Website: bh-photo
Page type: customer-info-address
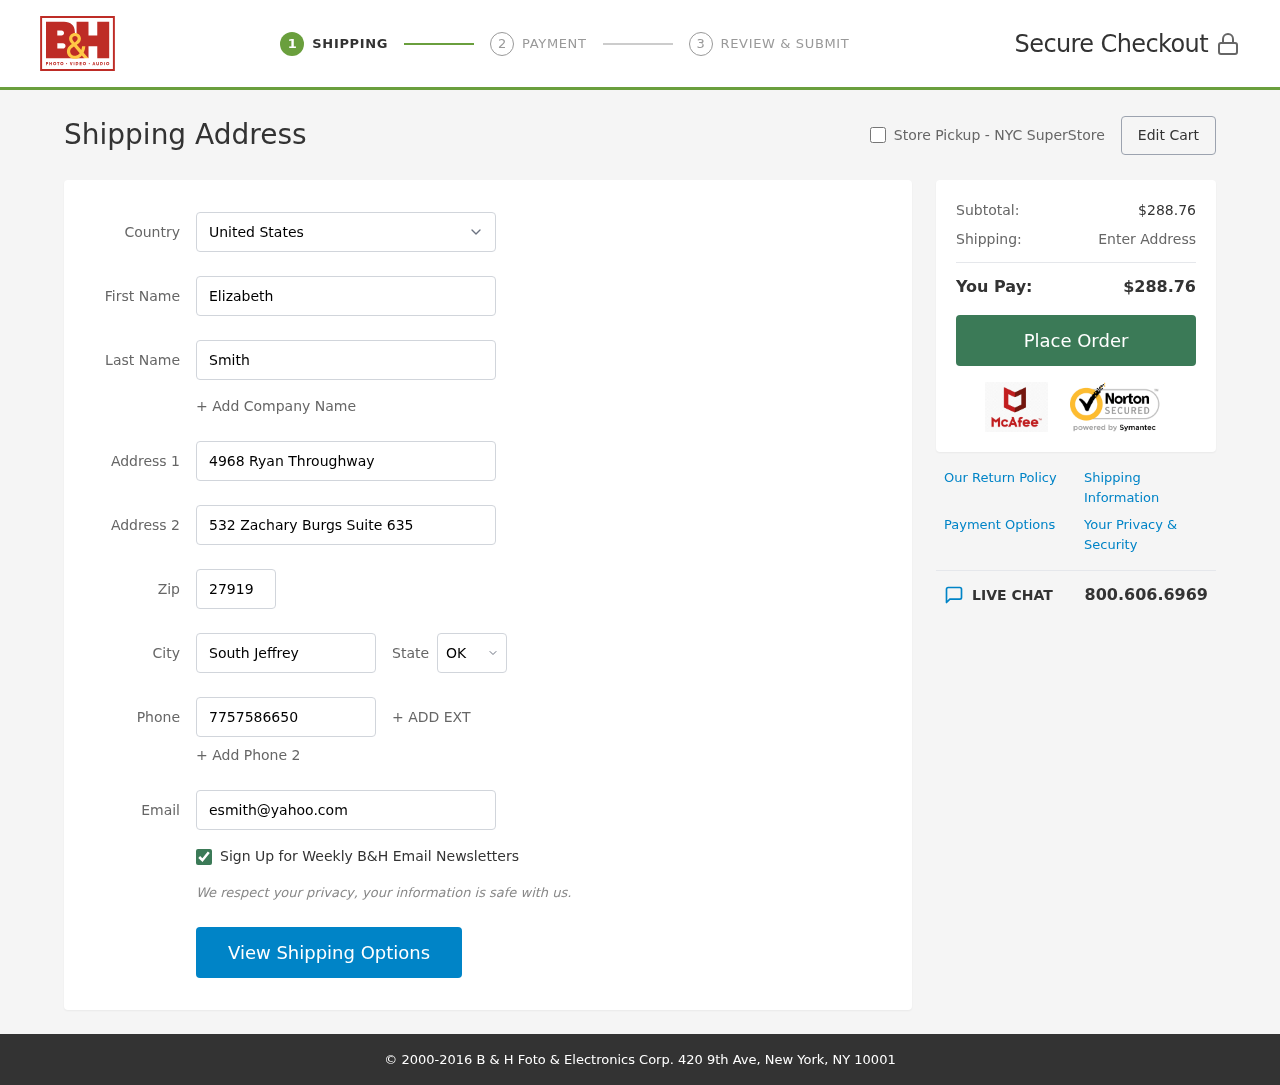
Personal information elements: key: PII_CITY
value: South Jeffrey
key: PII_COUNTRY
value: United States
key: PII_EMAIL
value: esmith@yahoo.com
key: PII_FIRSTNAME
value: Elizabeth
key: PII_LASTNAME
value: Smith
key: PII_PHONE
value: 7757586650
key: PII_POSTCODE
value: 27919
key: PII_STATE_ABBR
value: OK
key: PII_STREET
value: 4968 Ryan Throughway
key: PII_STREET2
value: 532 Zachary Burgs Suite 635
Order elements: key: ORDER_SUBTOTAL
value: $288.76
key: ORDER_TOTAL
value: $288.76